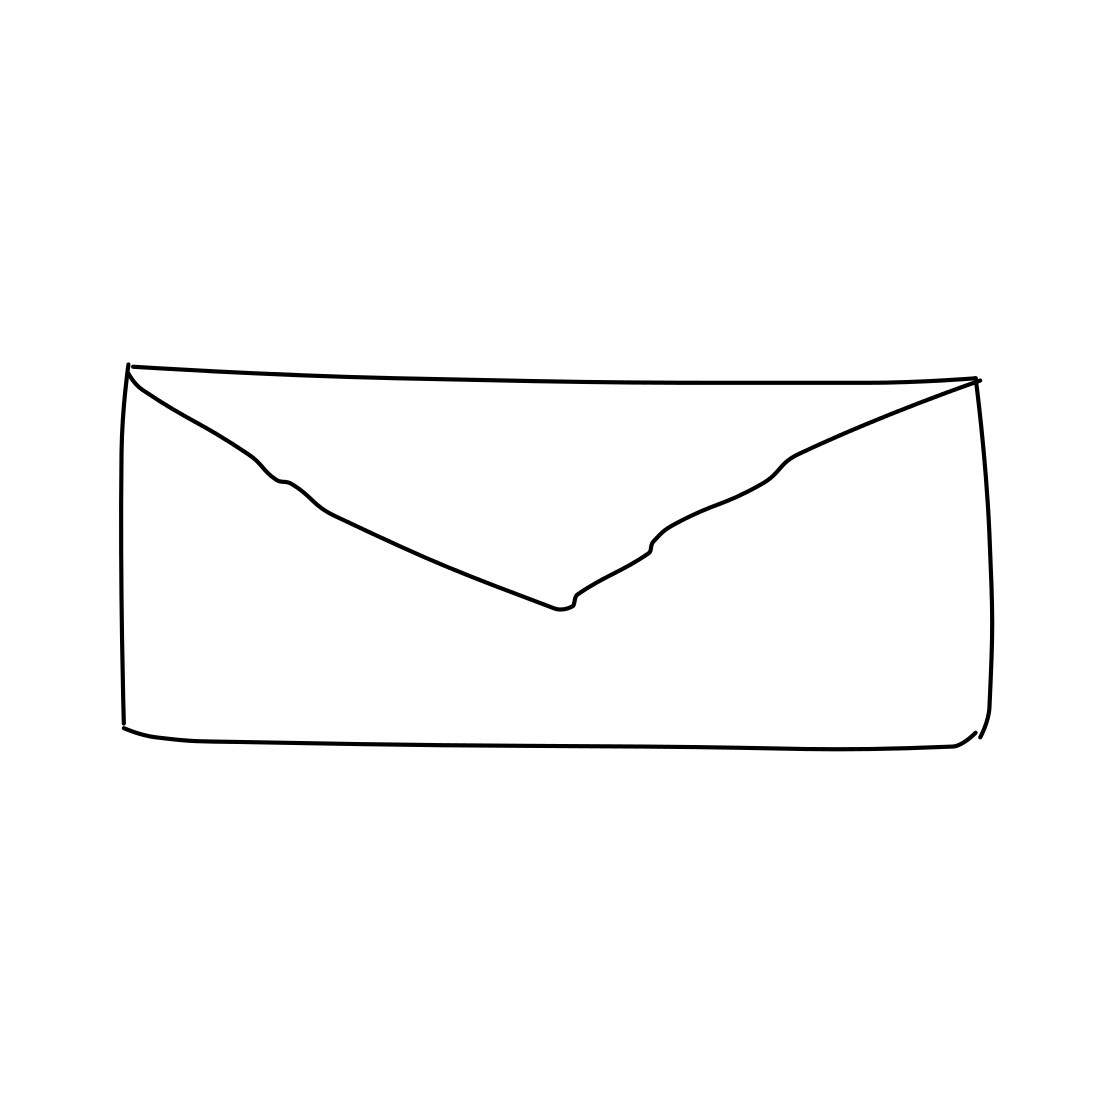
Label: envelope